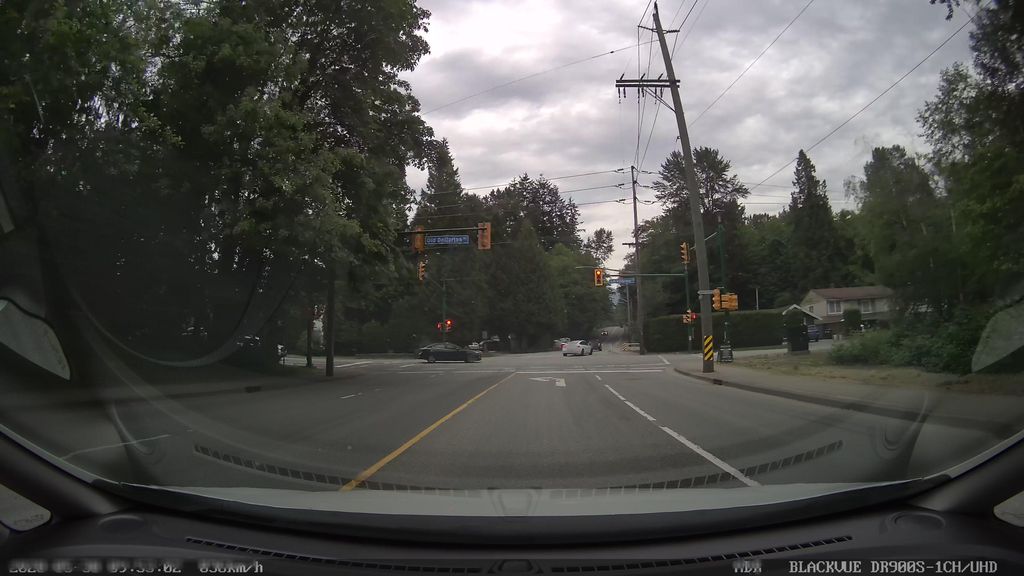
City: vancouver